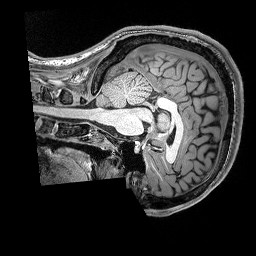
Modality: T1w
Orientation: sagittal
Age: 24
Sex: male
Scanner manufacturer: siemens
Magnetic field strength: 3 T
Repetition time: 2.5 s
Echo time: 0.00343 s